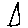
Label: triangle